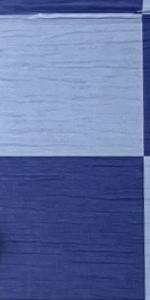
Label: Empty